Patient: sex M, age 26
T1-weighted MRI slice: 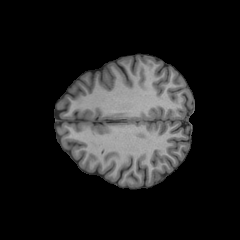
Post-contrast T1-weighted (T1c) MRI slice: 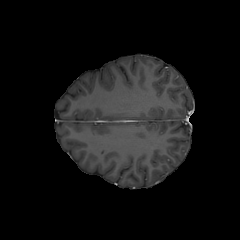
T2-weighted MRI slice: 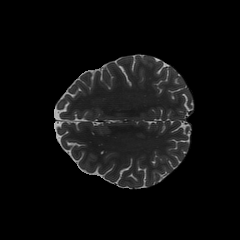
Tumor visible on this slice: no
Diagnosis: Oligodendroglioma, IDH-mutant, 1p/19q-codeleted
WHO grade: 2